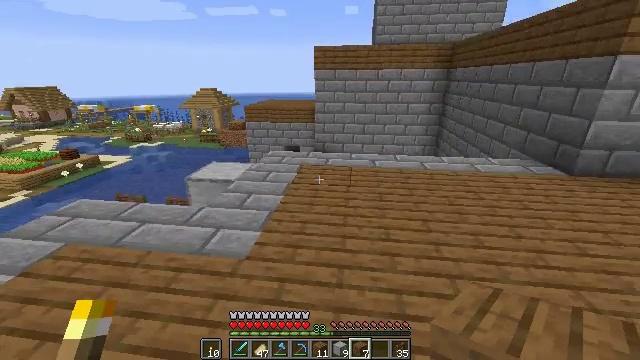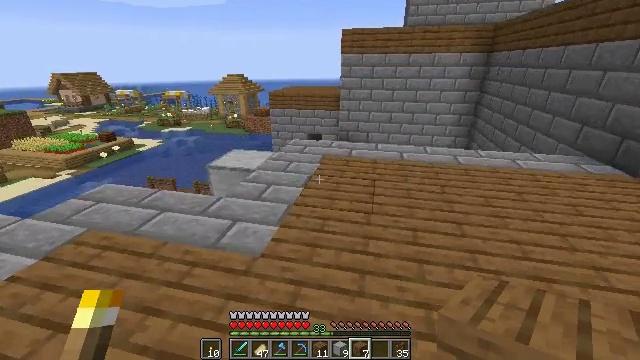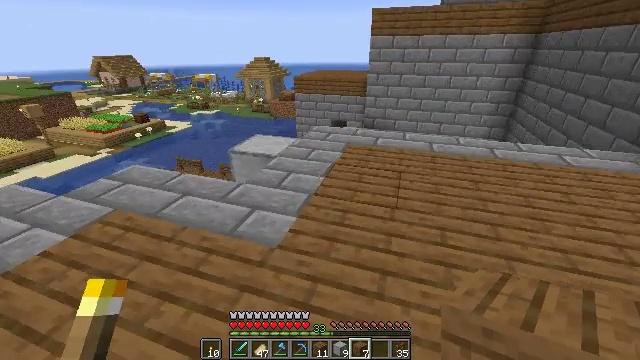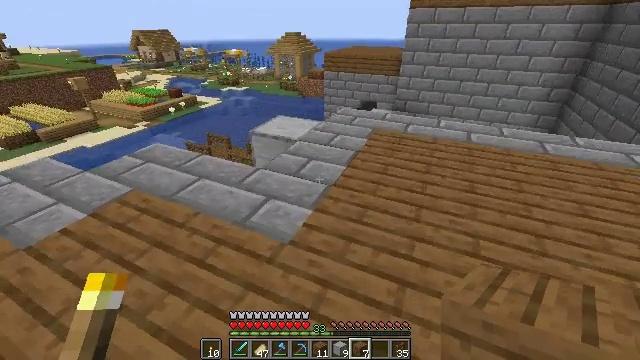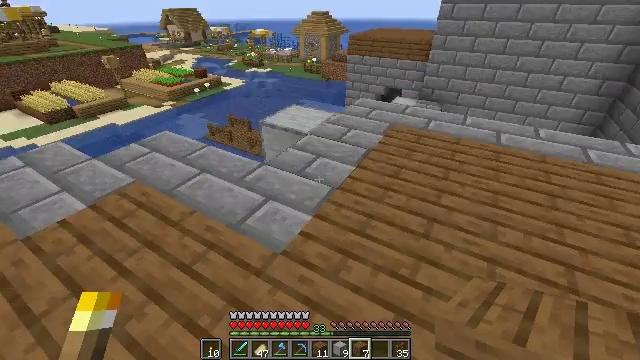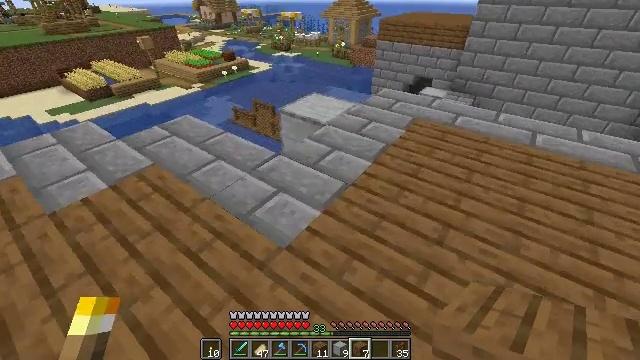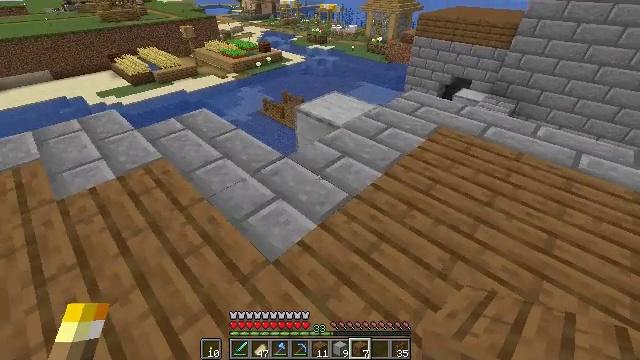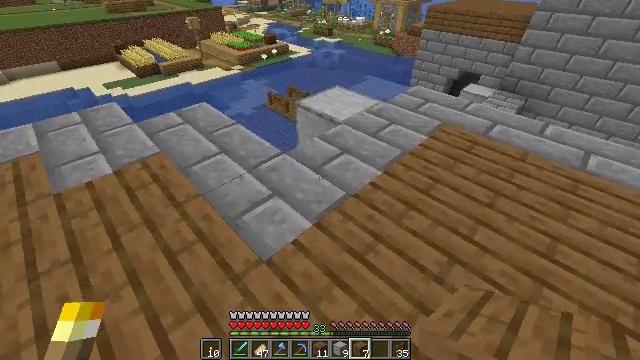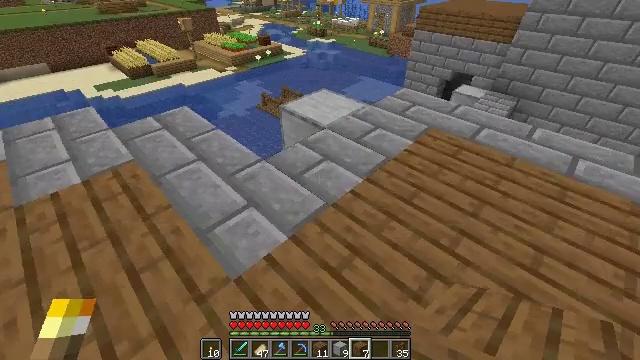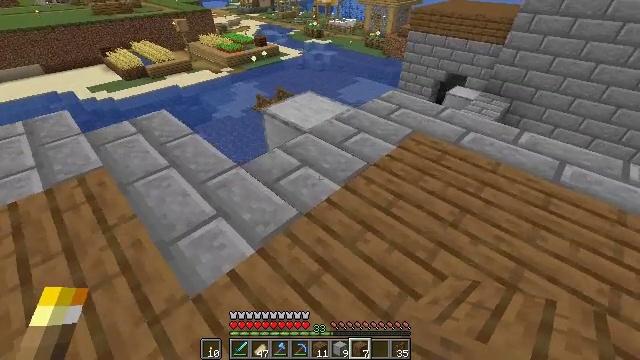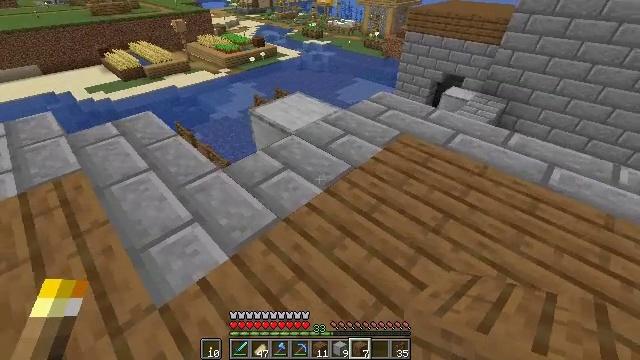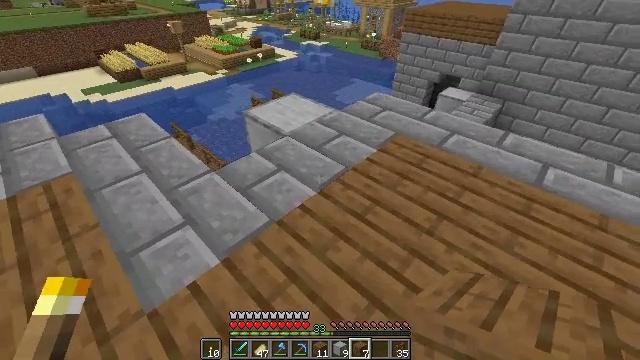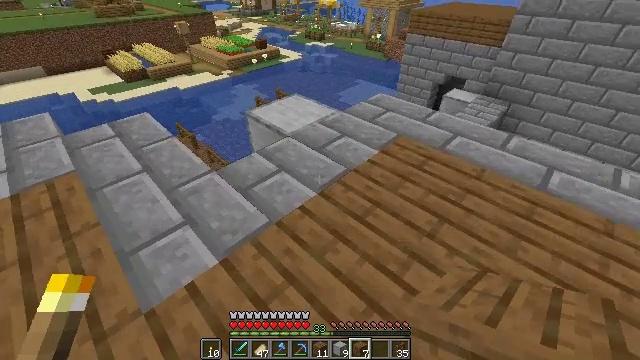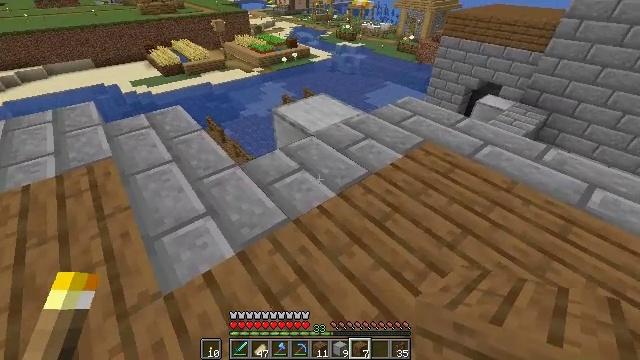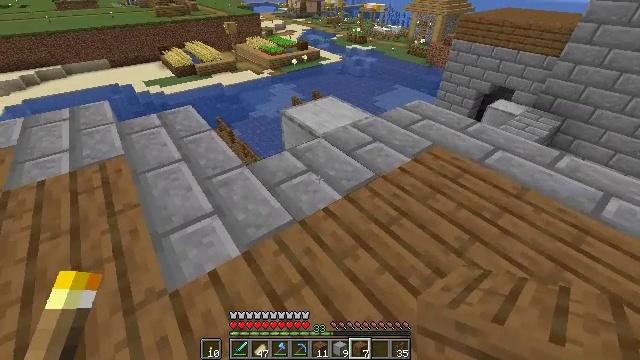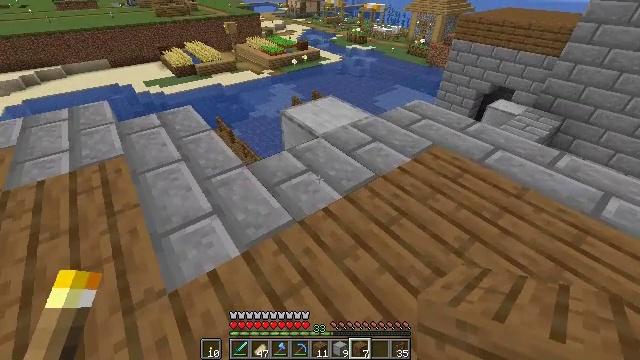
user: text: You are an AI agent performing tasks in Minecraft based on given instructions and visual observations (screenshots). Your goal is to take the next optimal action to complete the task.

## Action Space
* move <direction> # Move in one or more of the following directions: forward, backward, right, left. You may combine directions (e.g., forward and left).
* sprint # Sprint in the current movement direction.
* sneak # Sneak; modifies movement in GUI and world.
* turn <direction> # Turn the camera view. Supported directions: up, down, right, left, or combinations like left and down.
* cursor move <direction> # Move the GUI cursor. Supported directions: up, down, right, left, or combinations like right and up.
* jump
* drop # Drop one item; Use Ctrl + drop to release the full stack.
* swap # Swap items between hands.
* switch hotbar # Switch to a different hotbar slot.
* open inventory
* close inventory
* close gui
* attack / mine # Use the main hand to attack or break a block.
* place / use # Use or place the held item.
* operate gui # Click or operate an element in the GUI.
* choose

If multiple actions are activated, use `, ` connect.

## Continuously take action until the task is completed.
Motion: motion action
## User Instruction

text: Break the smooth stone to collect it.
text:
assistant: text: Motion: move forward, turn left and down
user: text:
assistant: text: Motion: move forward, turn left and down
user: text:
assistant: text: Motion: move forward and move right, turn left and down
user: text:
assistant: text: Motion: move forward and move right, turn left and down
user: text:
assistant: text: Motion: move forward and move right, turn left and down
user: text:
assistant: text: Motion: move forward and move right, turn left and down
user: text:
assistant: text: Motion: move forward and move right, turn left and down
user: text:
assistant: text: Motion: move forward and move right
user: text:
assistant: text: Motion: move right
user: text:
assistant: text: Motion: no_op
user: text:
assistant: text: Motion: no_op
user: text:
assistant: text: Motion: turn left
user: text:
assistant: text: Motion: turn left
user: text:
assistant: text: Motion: turn left
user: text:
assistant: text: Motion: no_op
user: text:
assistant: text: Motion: no_op
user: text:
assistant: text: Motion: no_op
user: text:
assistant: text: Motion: no_op
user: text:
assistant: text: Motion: no_op
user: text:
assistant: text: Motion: no_op
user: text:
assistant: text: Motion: no_op
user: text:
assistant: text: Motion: no_op
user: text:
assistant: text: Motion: no_op
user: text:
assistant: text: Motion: no_op
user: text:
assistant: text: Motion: no_op
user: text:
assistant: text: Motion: no_op
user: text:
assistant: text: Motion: no_op
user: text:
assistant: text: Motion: no_op
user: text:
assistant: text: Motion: no_op
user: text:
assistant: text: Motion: move forward